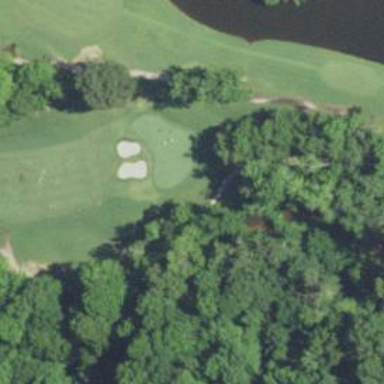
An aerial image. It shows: View of golf hole.